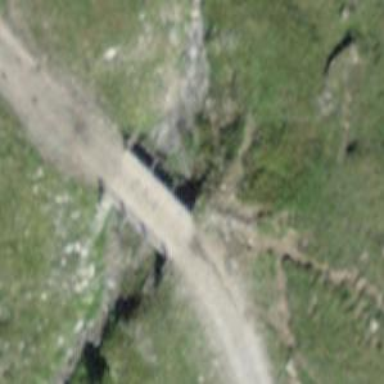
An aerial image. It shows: Culvert tunnel.